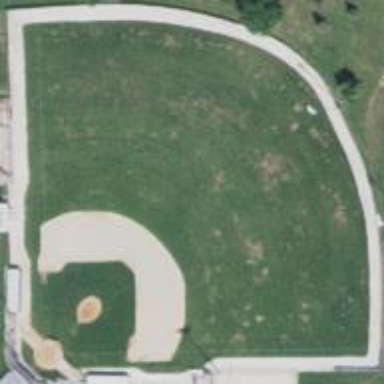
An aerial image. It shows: Baseball pitch for leisure and sports activities.